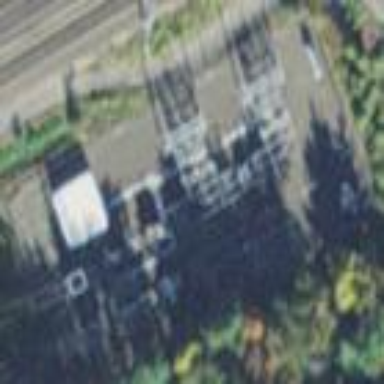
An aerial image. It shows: Distribution level power substation.